Question: Given the following four-coloring problem graph, where part of the region has been pre-colored, how many coloring combinations are there for the remaining region?
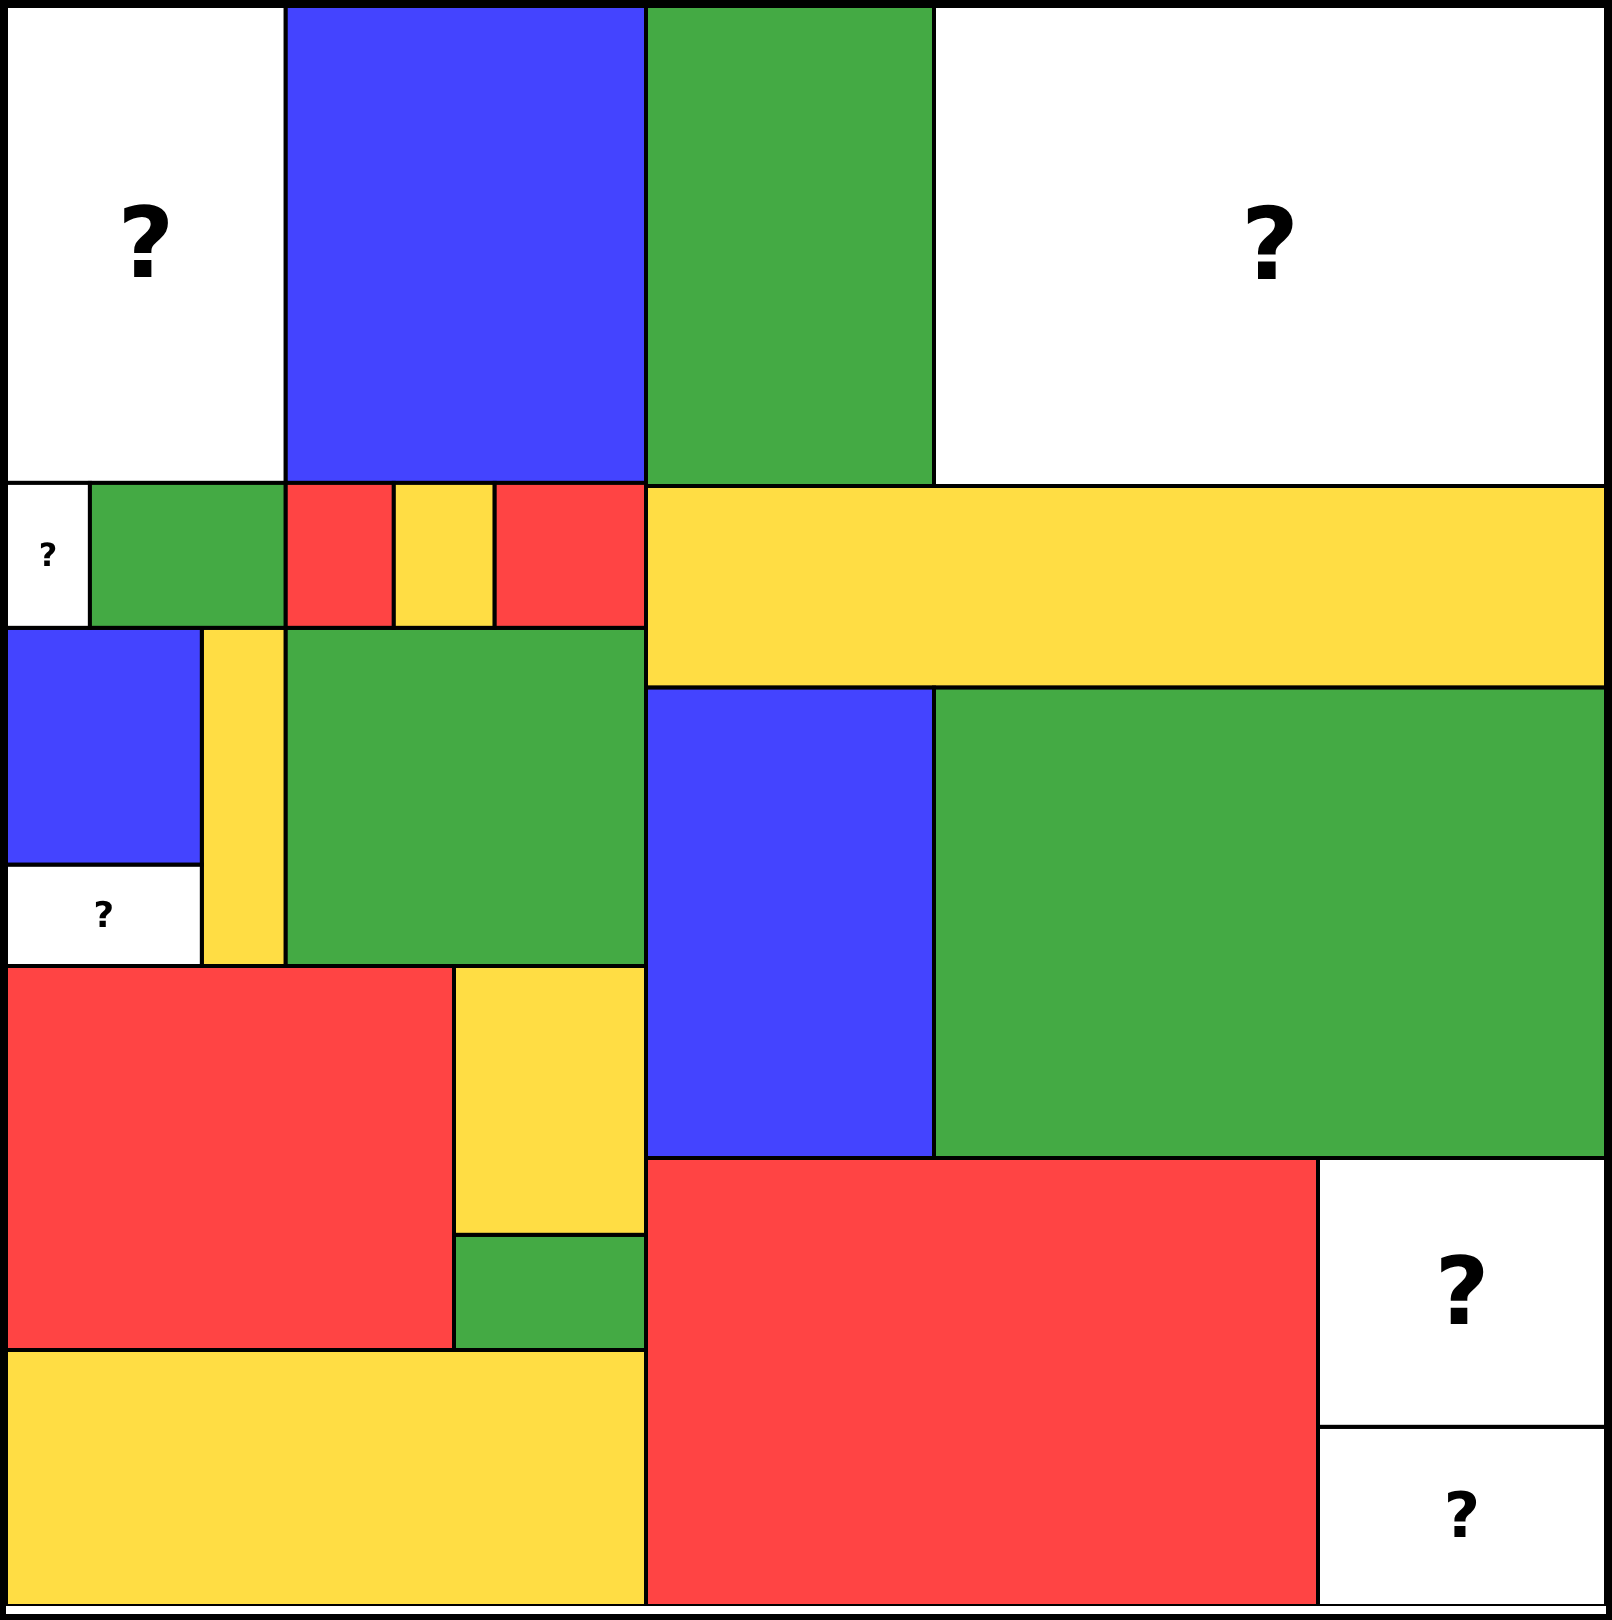
Answer: 16